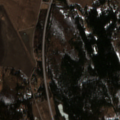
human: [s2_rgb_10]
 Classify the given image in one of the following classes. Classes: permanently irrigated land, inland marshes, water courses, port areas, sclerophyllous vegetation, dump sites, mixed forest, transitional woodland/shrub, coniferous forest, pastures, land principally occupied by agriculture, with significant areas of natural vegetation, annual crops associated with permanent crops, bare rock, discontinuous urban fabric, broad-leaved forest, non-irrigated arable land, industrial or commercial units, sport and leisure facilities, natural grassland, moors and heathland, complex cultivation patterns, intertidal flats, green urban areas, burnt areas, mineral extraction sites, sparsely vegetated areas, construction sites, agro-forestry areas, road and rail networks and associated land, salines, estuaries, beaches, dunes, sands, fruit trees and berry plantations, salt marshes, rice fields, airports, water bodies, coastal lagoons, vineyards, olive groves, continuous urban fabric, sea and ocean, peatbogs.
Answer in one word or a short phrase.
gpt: discontinuous urban fabric, non-irrigated arable land, land principally occupied by agriculture, with significant areas of natural vegetation, coniferous forest, mixed forest